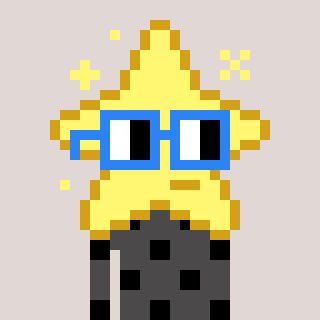
a pixel art character with square blue glasses, a star-shaped head and a grayscale-colored body on a warm background